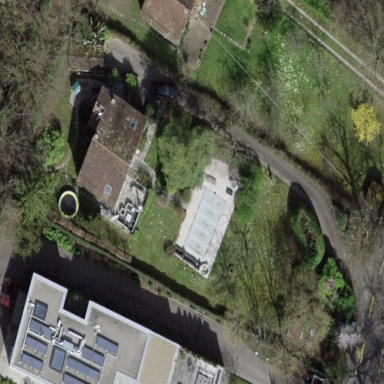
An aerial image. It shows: Garden surrounded by fence.